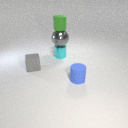
small green rubber cylinder above small cyan metal cylinder